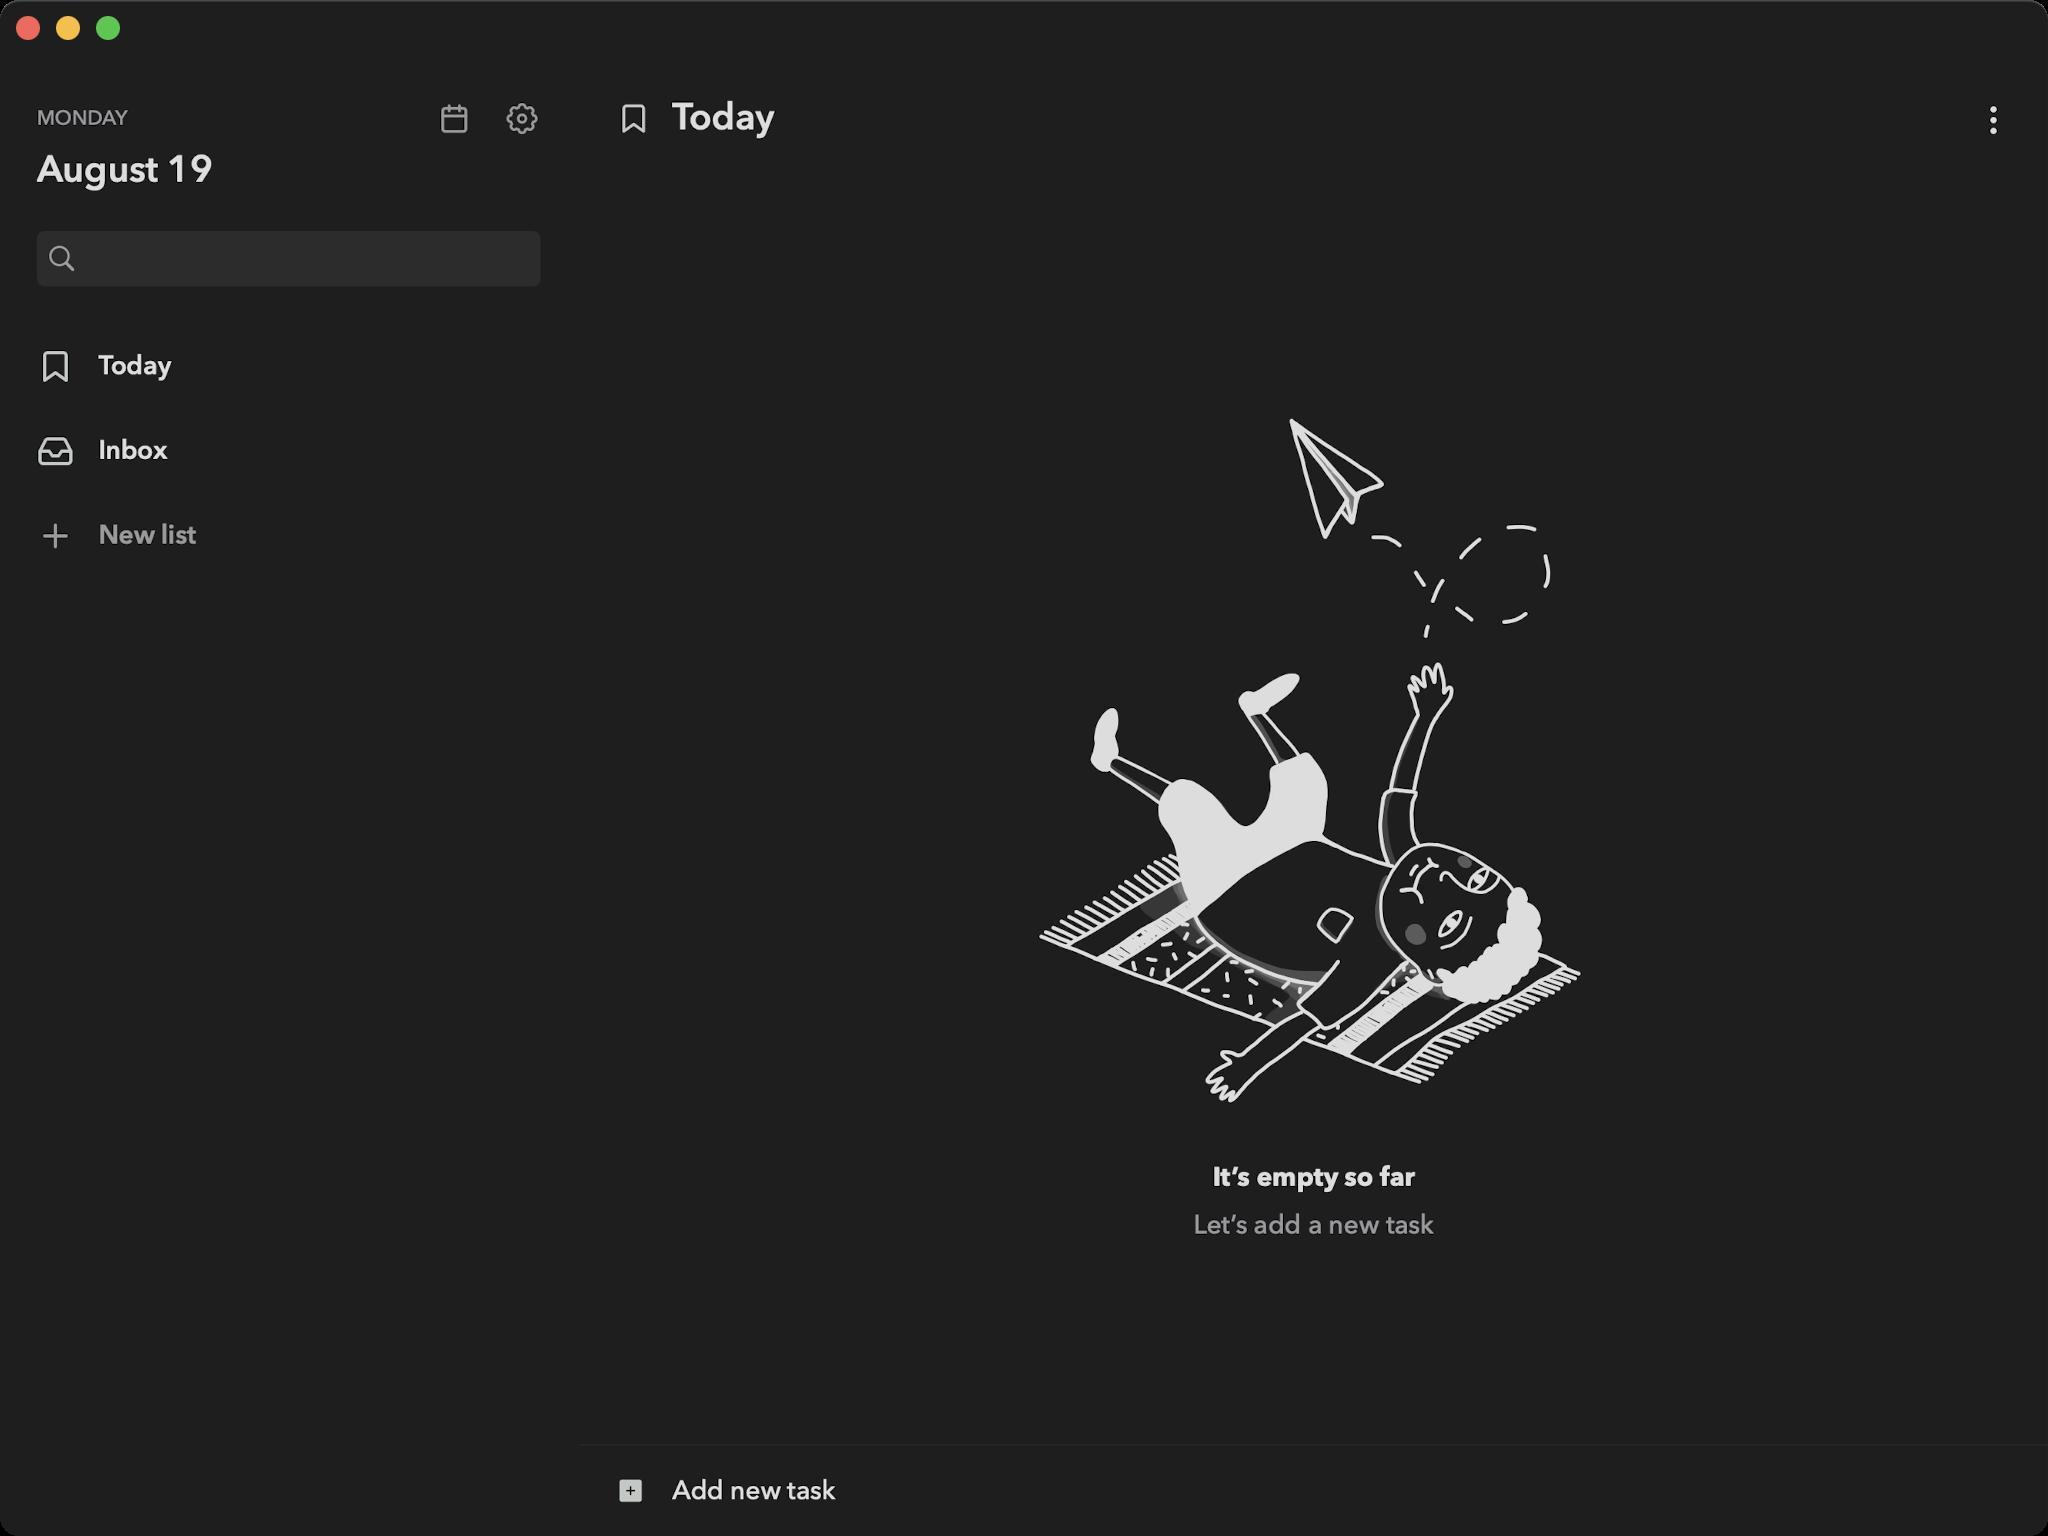
Accessibility tree:
{"name": "Mindlist", "role": "AXWindow", "description": null, "role_description": "standard window", "value": null, "position": "352.00;95.00", "size": "1024;768", "children": [{"name": null, "role": "AXGroup", "description": null, "role_description": "group", "value": null, "position": "0.00;0.00", "size": "1024;768", "children": [{"name": null, "role": "AXGroup", "description": null, "role_description": "group", "value": null, "position": "0.00;0.00", "size": "1024;768", "children": [{"name": null, "role": "AXGroup", "description": null, "role_description": "group", "value": null, "position": "0.00;0.00", "size": "289;768", "children": [{"name": null, "role": "AXButton", "description": "calendar small", "role_description": "button", "value": null, "position": "210.21;42.35", "size": "34;34", "children": []}, {"name": null, "role": "AXButton", "description": "settings small", "role_description": "button", "value": null, "position": "244.09;42.35", "size": "34;34", "children": []}, {"name": null, "role": "AXStaticText", "description": "MONDAY", "role_description": "text", "value": null, "position": "18.48;52.36", "size": "192;14", "children": []}, {"name": null, "role": "AXStaticText", "description": "August 19", "role_description": "text", "value": null, "position": "18.48;72.38", "size": "88;25", "children": []}, {"name": null, "role": "AXGroup", "description": null, "role_description": "collection", "value": null, "position": "0.00;110.88", "size": "289;658", "children": [{"name": null, "role": "AXTextField", "description": null, "role_description": "search text field", "value": "", "position": "18.48;115.50", "size": "252;28", "children": []}, {"name": null, "role": "AXGroup", "description": null, "role_description": "group", "value": null, "position": "0.00;161.70", "size": "289;42", "children": [{"name": null, "role": "AXStaticText", "description": "Today", "role_description": "text", "value": null, "position": "49.28;174.02", "size": "37;18", "children": []}]}, {"name": null, "role": "AXGroup", "description": null, "role_description": "group", "value": null, "position": "0.00;204.05", "size": "289;42", "children": [{"name": null, "role": "AXStaticText", "description": "Inbox", "role_description": "text", "value": null, "position": "49.28;216.37", "size": "35;18", "children": []}]}, {"name": null, "role": "AXGroup", "description": null, "role_description": "group", "value": null, "position": "0.00;246.40", "size": "289;42", "children": [{"name": null, "role": "AXStaticText", "description": "New list", "role_description": "text", "value": null, "position": "49.28;258.72", "size": "49;18", "children": []}]}]}]}, {"name": null, "role": "AXSplitter", "description": null, "role_description": "splitter", "value": 28.19548797607422, "position": "288.75;0.00", "size": "1;768", "children": []}, {"name": null, "role": "AXGroup", "description": null, "role_description": "group", "value": null, "position": "289.90;0.00", "size": "734;768", "children": [{"name": null, "role": "AXStaticText", "description": "Today", "role_description": "text", "value": null, "position": "336.11;46.20", "size": "52;25", "children": []}, {"name": null, "role": "AXButton", "description": "more vertical", "role_description": "button", "value": null, "position": "979.83;43.12", "size": "34;34", "children": []}, {"name": null, "role": "AXGenericElement", "description": "Empty list", "role_description": "table", "value": null, "position": "289.90;104.72", "size": "734;618", "children": []}, {"name": null, "role": "AXGroup", "description": null, "role_description": "group", "value": null, "position": "308.38;579.81", "size": "697;42", "children": [{"name": null, "role": "AXStaticText", "description": "It’s empty so far", "role_description": "text", "value": null, "position": "323.79;579.81", "size": "666;18", "children": []}, {"name": null, "role": "AXStaticText", "description": "Let’s add a new task", "role_description": "text", "value": null, "position": "323.79;603.68", "size": "666;18", "children": []}]}, {"name": null, "role": "AXButton", "description": "title", "role_description": "button", "value": null, "position": "289.90;722.26", "size": "734;46", "children": []}]}]}]}, {"name": null, "role": "AXButton", "description": null, "role_description": "close button", "value": null, "position": "7.00;6.00", "size": "14;16", "children": []}, {"name": null, "role": "AXButton", "description": null, "role_description": "full screen button", "value": null, "position": "47.00;6.00", "size": "14;16", "children": [{"name": null, "role": "AXGroup", "description": null, "role_description": "group", "value": null, "position": "47.00;6.00", "size": "14;16", "children": []}]}, {"name": null, "role": "AXButton", "description": null, "role_description": "minimize button", "value": null, "position": "27.00;6.00", "size": "14;16", "children": []}]}